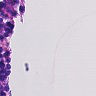
Metastatic tissue present: no